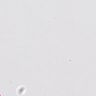
Metastatic tissue present: no